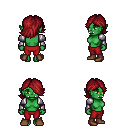
a pixel art fantasy rpg character, female body template, orc, green skin, steel arm armor, red pants, brunette swoop hairstyle, brown shoes, four views (front, back, left, right), 2x2 character sprite sheet, small pixel art, hard edges, no anti-aliasing